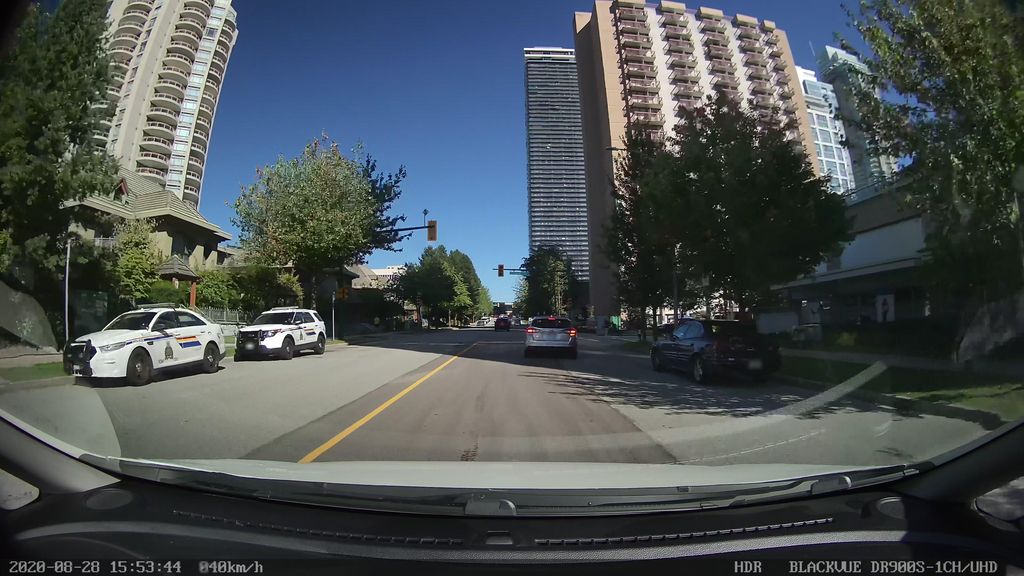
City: vancouver